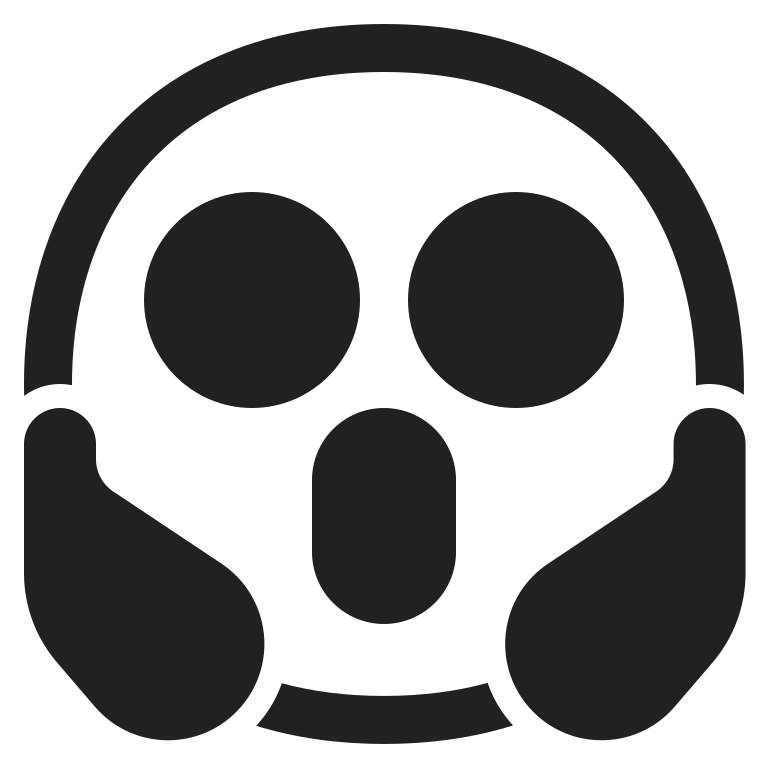
face screaming in fear high contrast